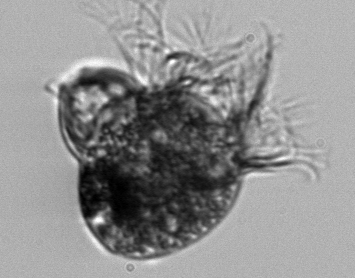
Label: Pelagostrobilidium